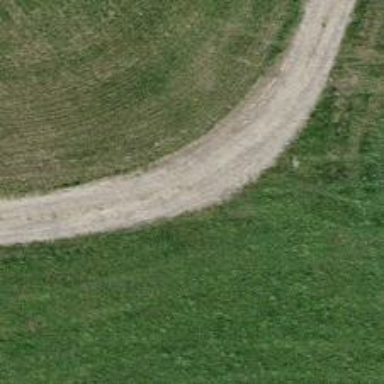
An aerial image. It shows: Compacted grade3 track.